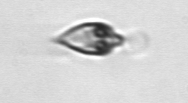
Label: Oxytoxum